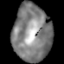
Tissue: lung
Cell type: Epithelial cells
Senescence score: 0.1868
Nuclear area (px): 2118
Mean DAPI intensity: 129.481